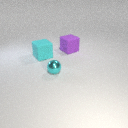
large purple rubber cube behind small cyan metal sphere